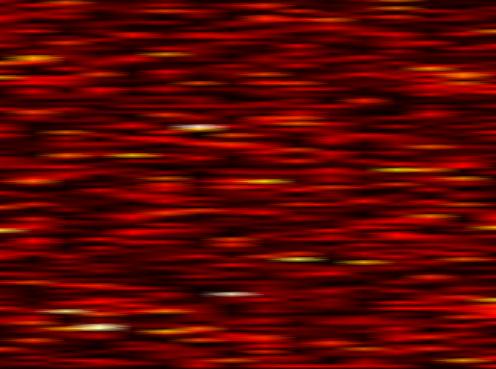
Label: FOFDM